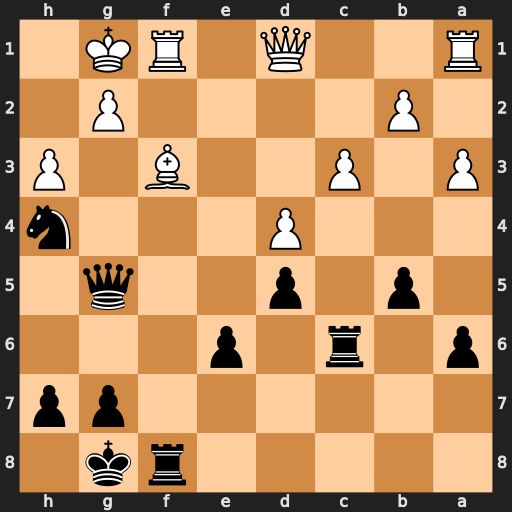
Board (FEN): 5rk1/6pp/p1r1p3/1p1p2q1/3P3n/P1P2B1P/1P4P1/R2Q1RK1
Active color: b
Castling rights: -
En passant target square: -
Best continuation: Rxf3 Qxf3 Nxf3+